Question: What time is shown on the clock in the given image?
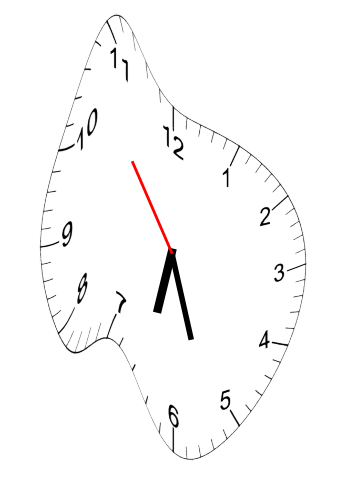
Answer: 06:26:54